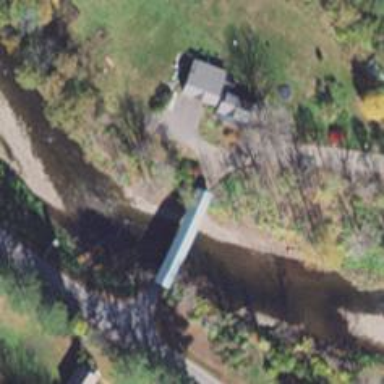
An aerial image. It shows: Covered bridge on residential road.